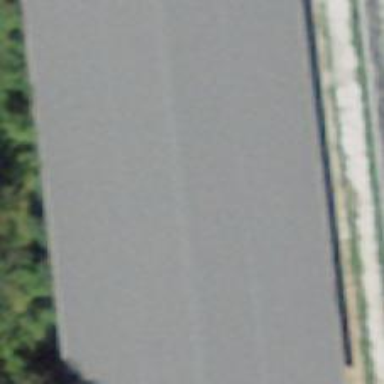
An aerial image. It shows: Industrial building.